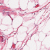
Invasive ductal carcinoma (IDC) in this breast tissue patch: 0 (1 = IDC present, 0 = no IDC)